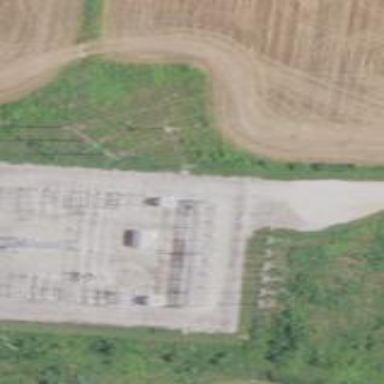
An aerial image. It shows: Distribution level power substation surrounded by fence.